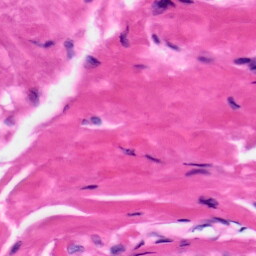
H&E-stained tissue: Skin